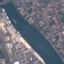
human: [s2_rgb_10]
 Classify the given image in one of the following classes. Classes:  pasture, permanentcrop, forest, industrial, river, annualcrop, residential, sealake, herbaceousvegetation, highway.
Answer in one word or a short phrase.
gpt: River